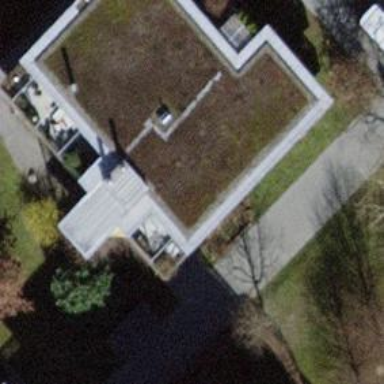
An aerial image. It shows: Building with flat roof.